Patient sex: M
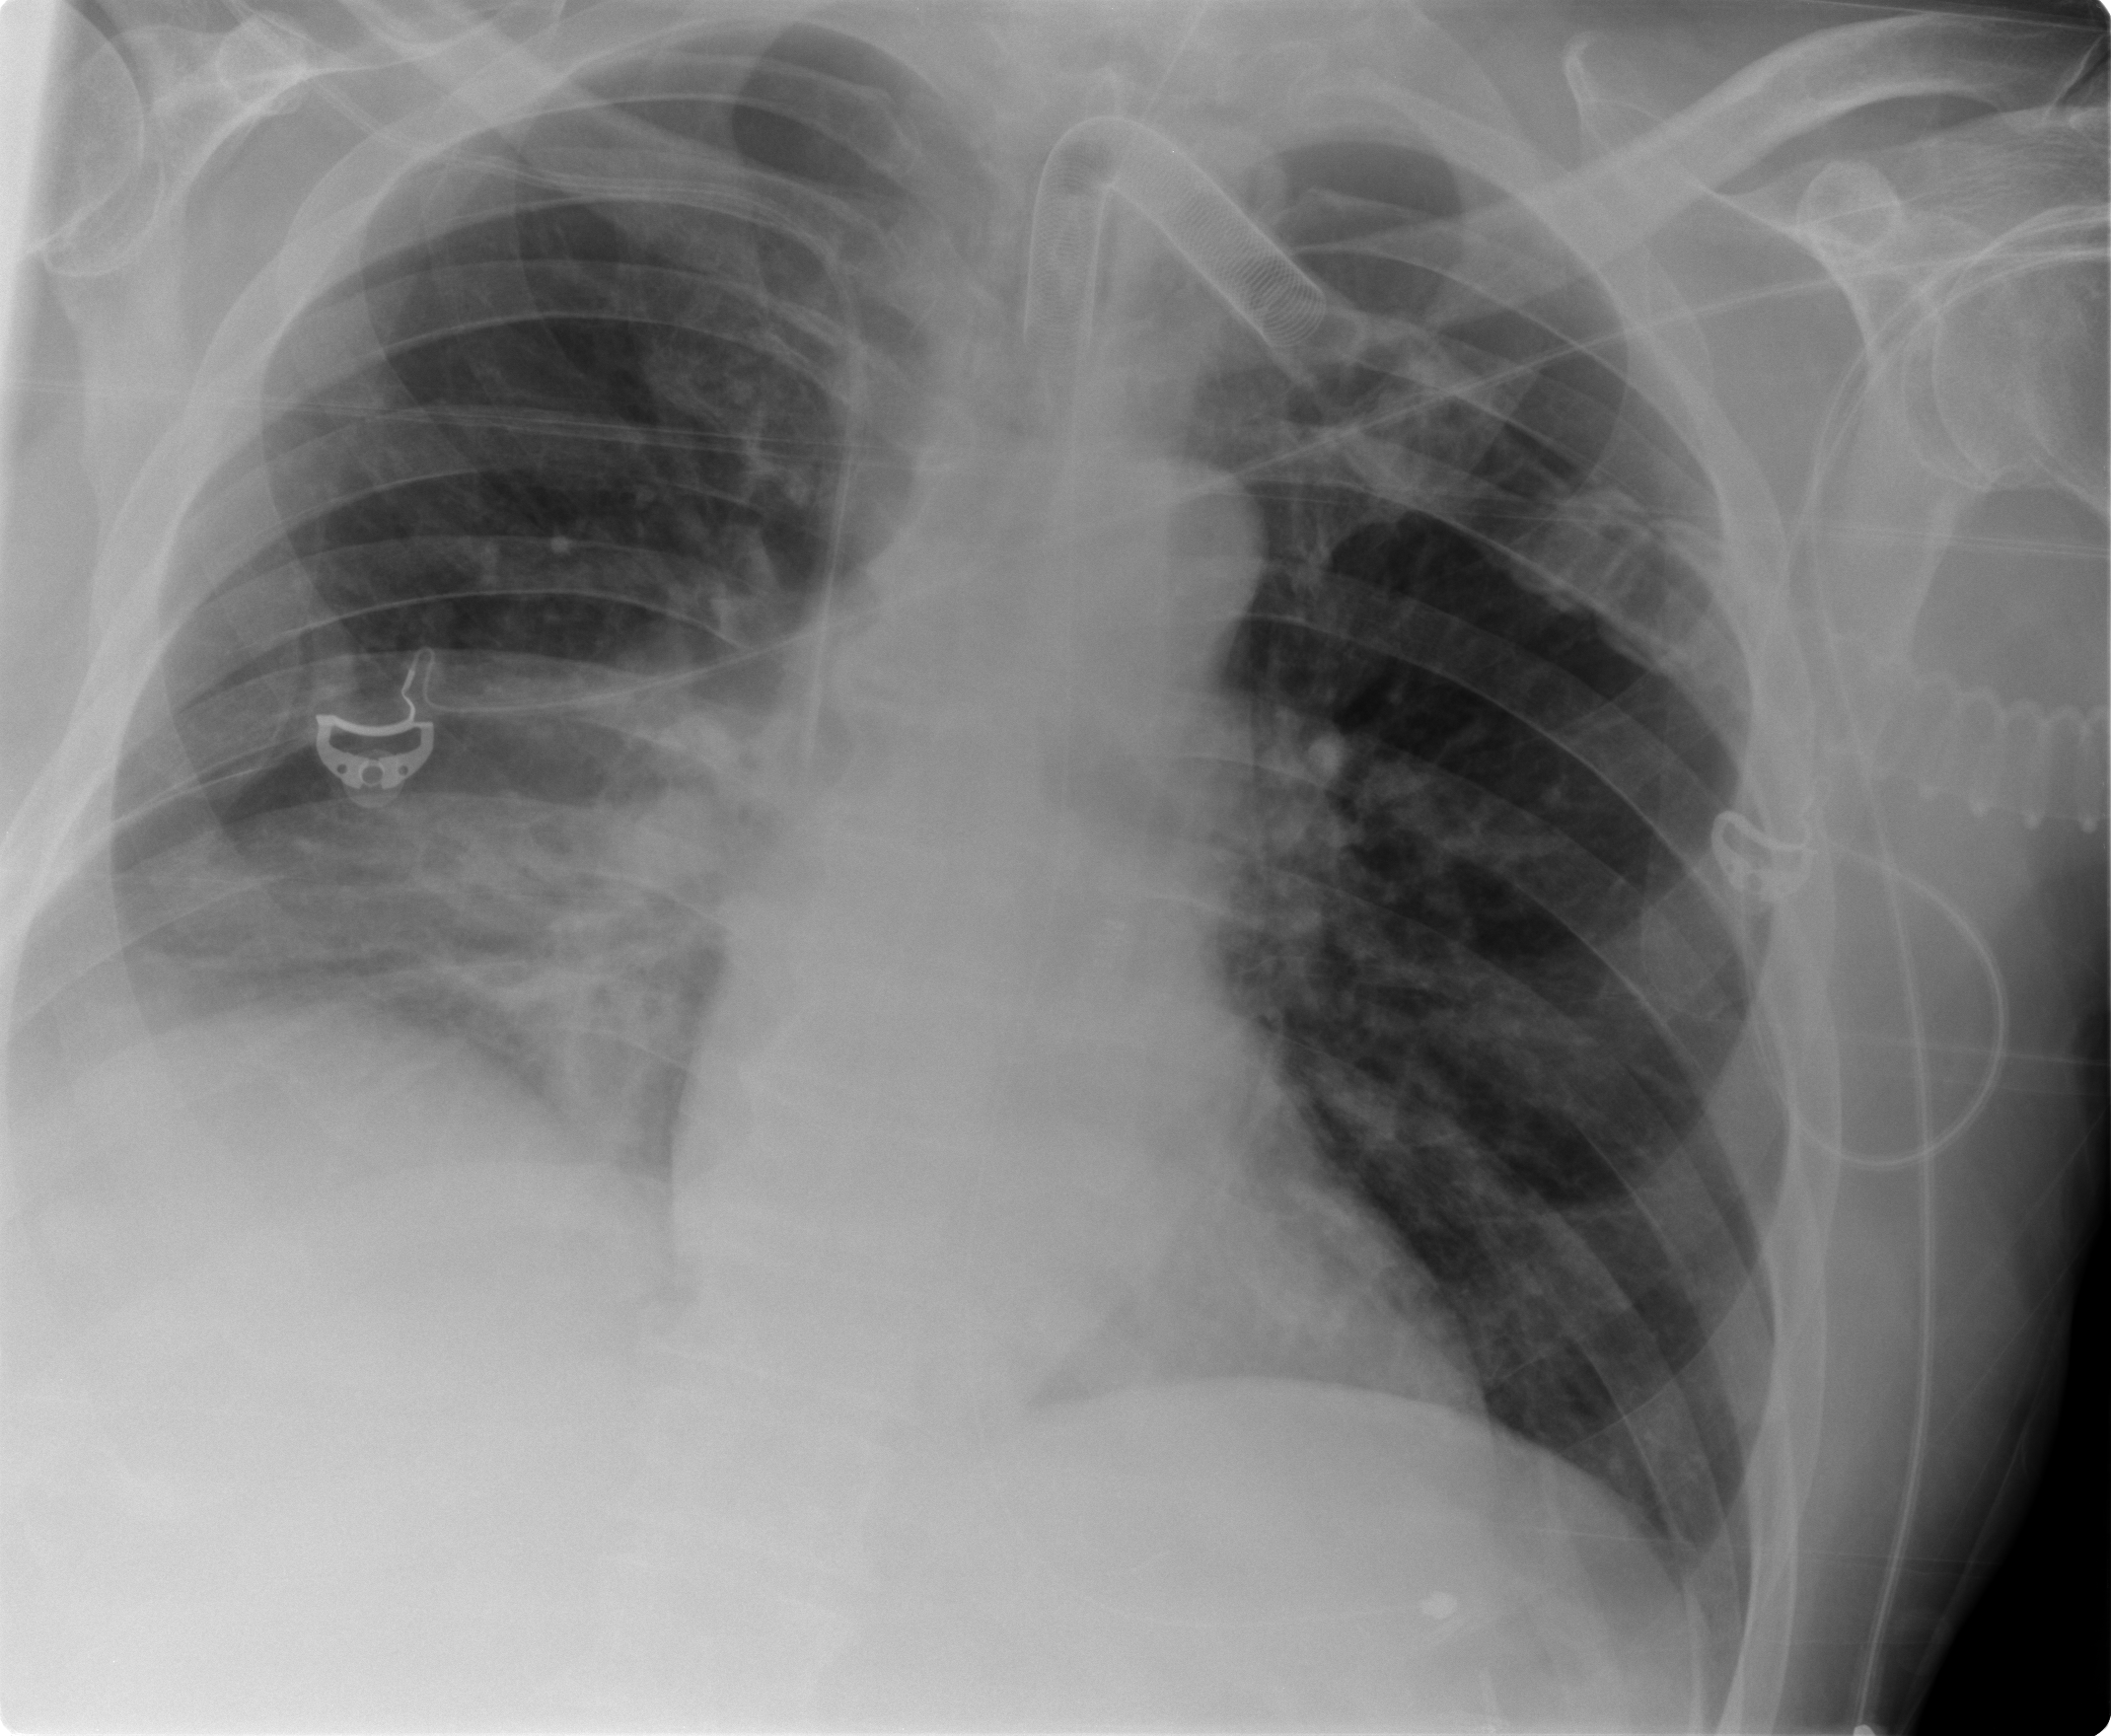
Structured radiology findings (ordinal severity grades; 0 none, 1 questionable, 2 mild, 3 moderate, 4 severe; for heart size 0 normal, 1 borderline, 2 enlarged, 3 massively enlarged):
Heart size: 0
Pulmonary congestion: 0
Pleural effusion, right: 2
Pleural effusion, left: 0
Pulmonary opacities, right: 2
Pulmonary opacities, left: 0
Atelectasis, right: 2
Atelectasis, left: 0